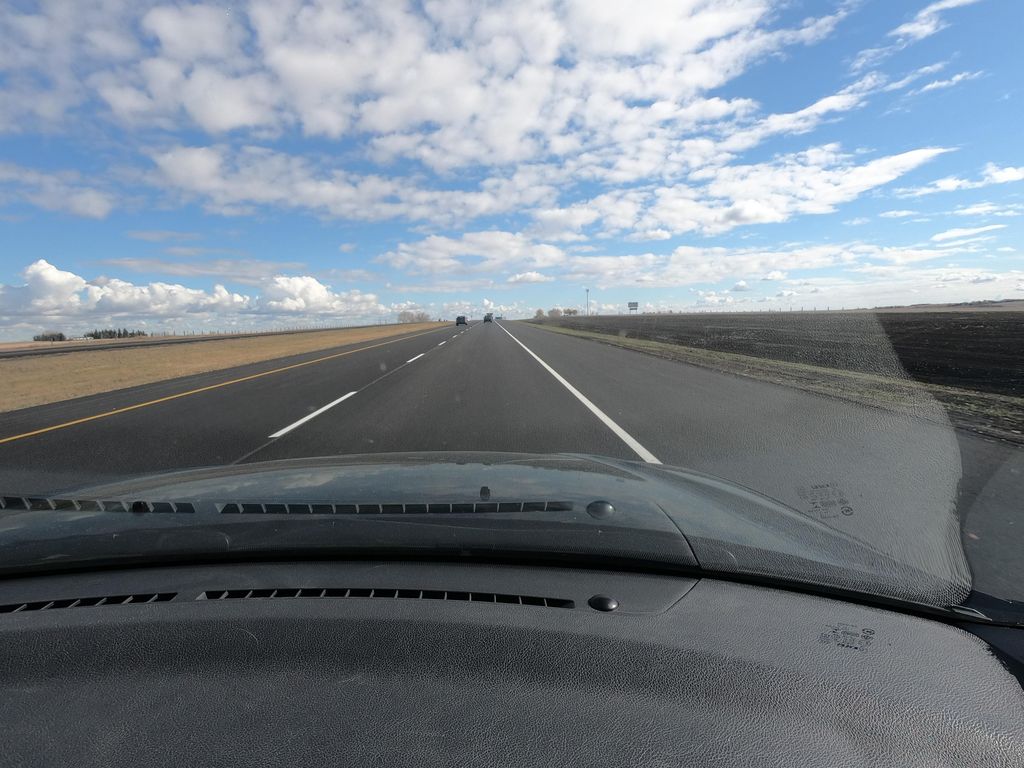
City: calgary